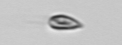
Label: Cryptophyta